Interaction volume radius: 5 \u00c5
Interaction volume height: 20 \u00c5
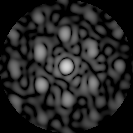
Disorder parameter: 0.5636